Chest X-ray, PA view. Patient: 72 years old, sex F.
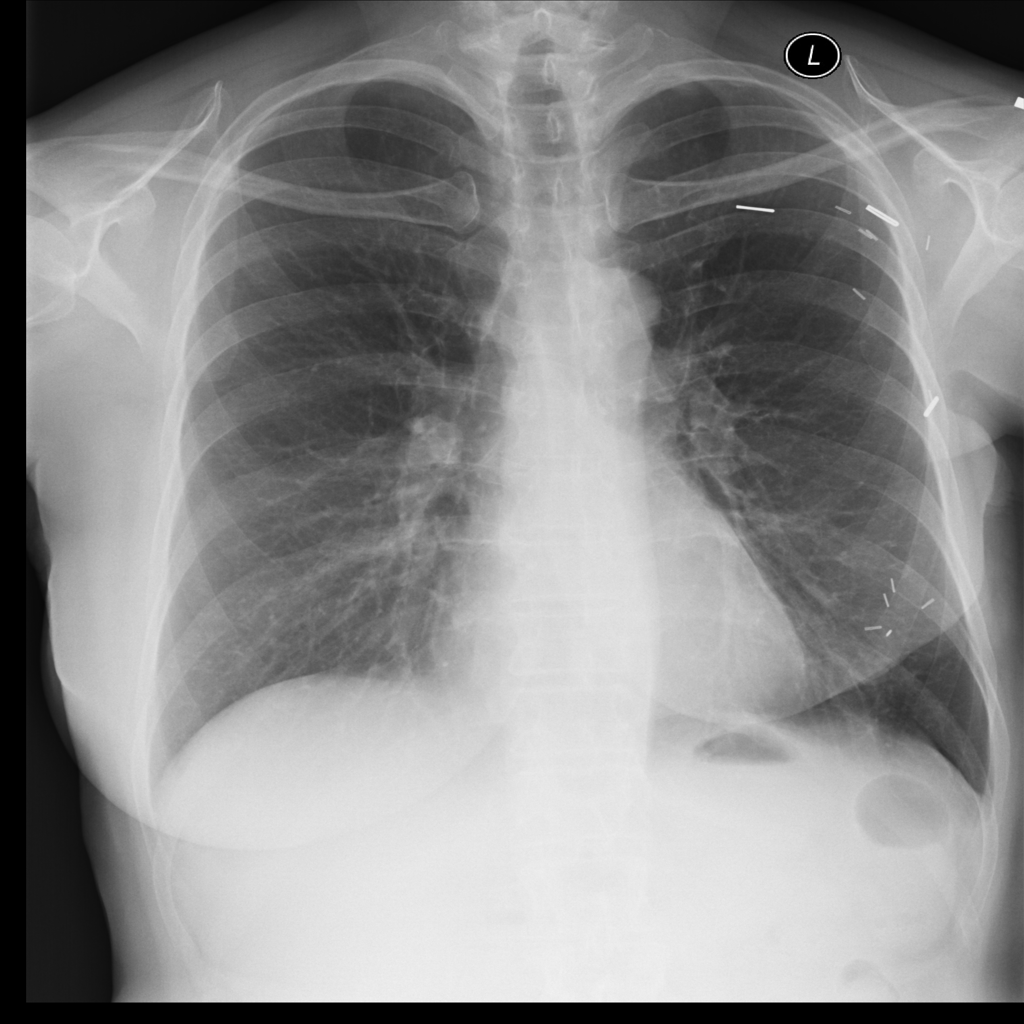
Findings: No Finding